Question: I need to create a simple app that allow user to drag and drop multiple files and folder into some tree list and then display them to user.
A good example of what I need:

What best component should I use?
I just want to take advice before I start.
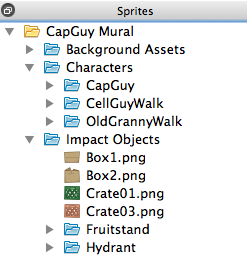
Answer: Your question is too broad, but I'll point you the right direction:
* For your data model, you'll want to use NSTreeController
* For your view, NSOutlineView.
Here are some examples:
* Apple's SourceView - <URL>
* <URL>